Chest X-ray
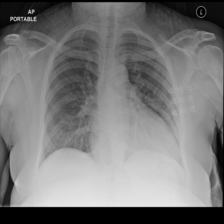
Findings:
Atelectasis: negative
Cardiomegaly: negative
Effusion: negative
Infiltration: negative
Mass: negative
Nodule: negative
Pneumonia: negative
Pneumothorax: negative
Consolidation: negative
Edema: negative
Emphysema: negative
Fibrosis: negative
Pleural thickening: negative
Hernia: negative